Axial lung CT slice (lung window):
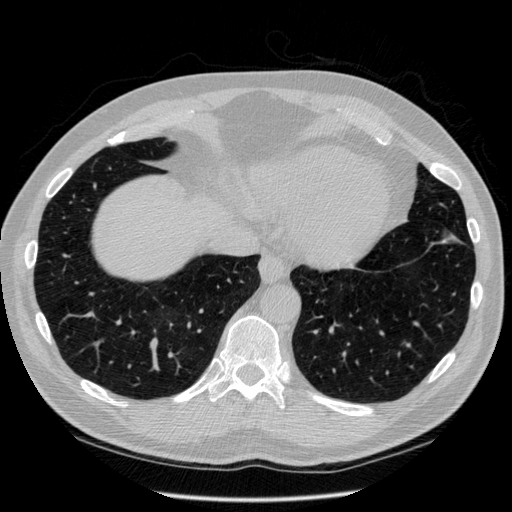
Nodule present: no